Question: I am writing code in which if updates are available then I want to show a pop up message with balloon using C#. This is similar to "Java Updates available".

With the help of the 'NotifyIcon' class and the 'BalloonTipIcon' property, I can show the icon in the notification area but not this type of message. Any suggestions will be helpful.
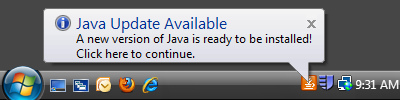
Answer: Got the correct output as desired with the below code.
'''
notifyIcon1.Visible = true;
notifyIcon1.Icon = SystemIcons.Exclamation;
notifyIcon1.BalloonTipTitle = "Balloon Tip Title";
notifyIcon1.BalloonTipText = "Balloon Tip Text.";
notifyIcon1.BalloonTipIcon = ToolTipIcon.Error;
notifyIcon1.ShowBalloonTip(1000);
'''
Thanks @Bhushan for your suggestion....